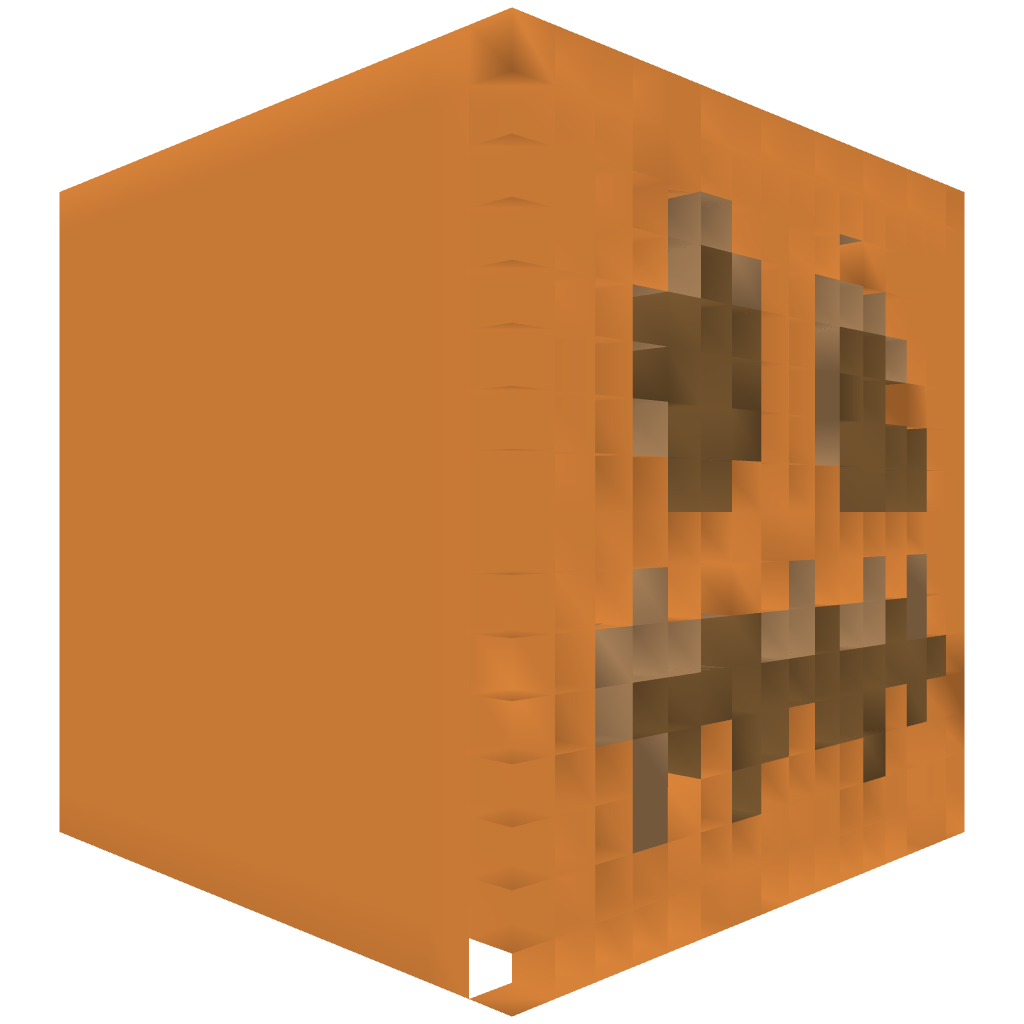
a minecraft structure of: Jack-O-Lantern a large orange pumpkin 17 block high with a bit of brown wood and dirt to construct the face